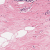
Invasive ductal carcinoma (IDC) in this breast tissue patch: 0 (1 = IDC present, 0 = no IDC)